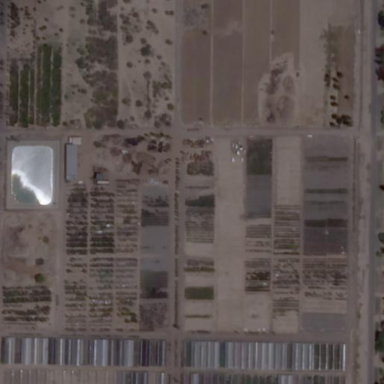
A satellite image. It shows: Plant nursery area.